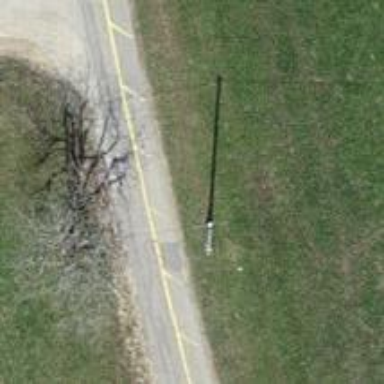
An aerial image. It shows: Minor power line.